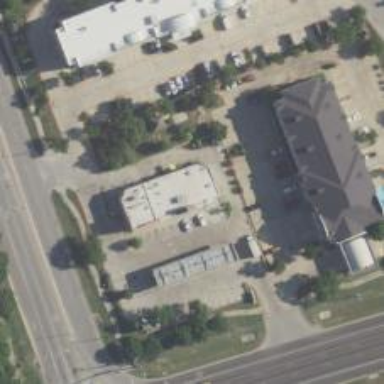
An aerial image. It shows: Convenience shop.